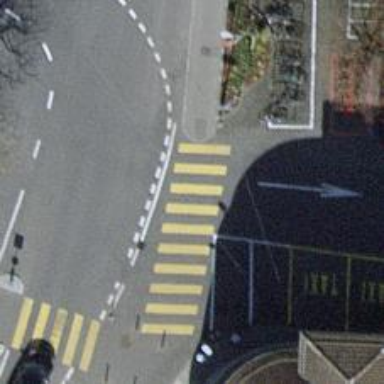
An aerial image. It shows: Uncontrolled crossing with central island on the road.